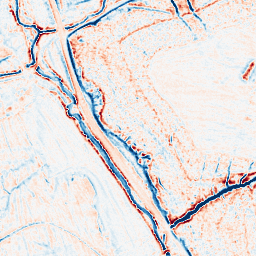
Category: multiscale
Decomposition family: dog_multiscale
Decomposition parameters: sigma_ratio: 1.4
n_scales: 4
base_sigma: 0.5
Upsampling method: sinc_blackman
Upsampling parameters: scale: 4
kernel_size: 16
Upsampling scale: 4